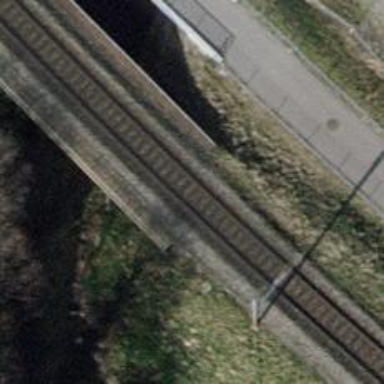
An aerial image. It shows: Bridge with electrified rail tracks and contact line.